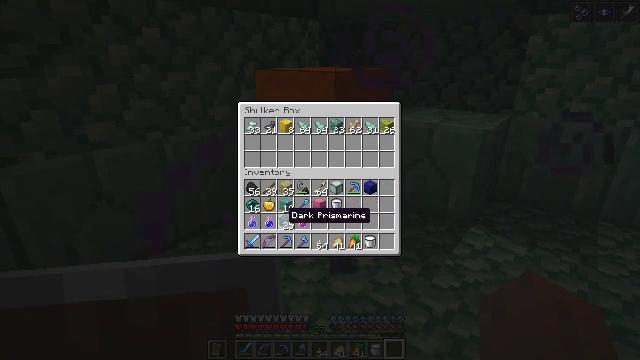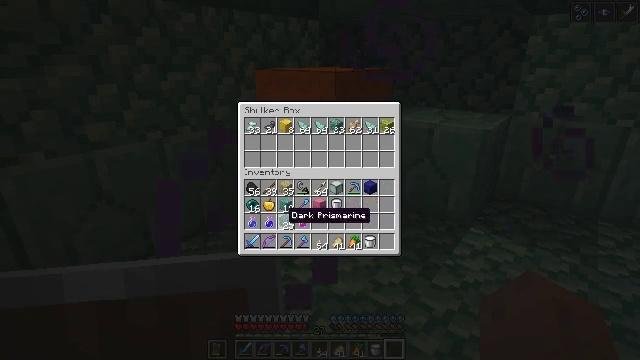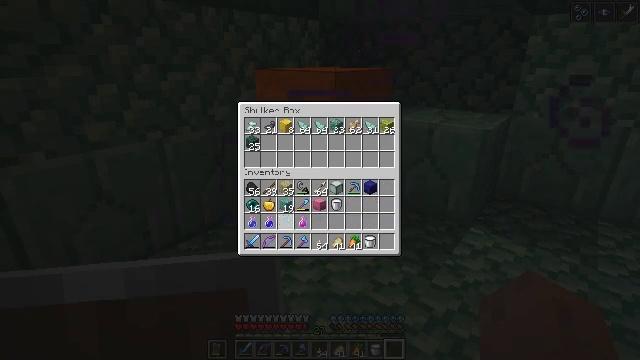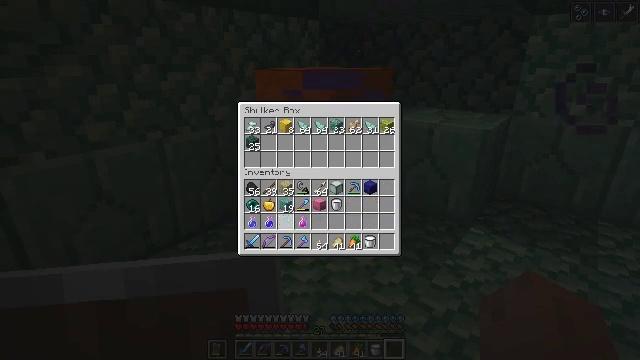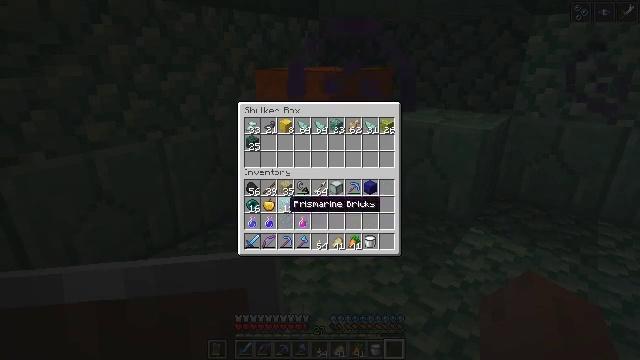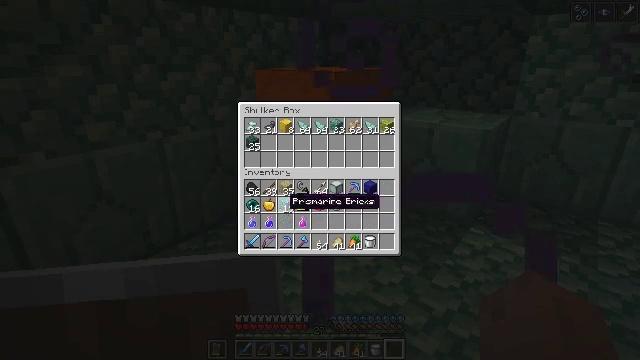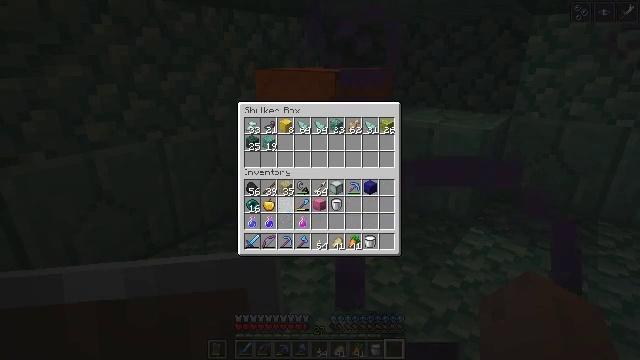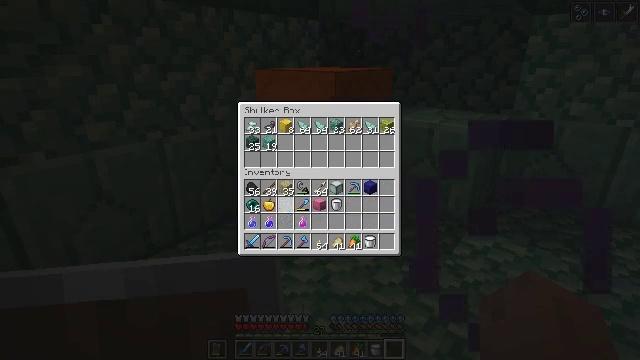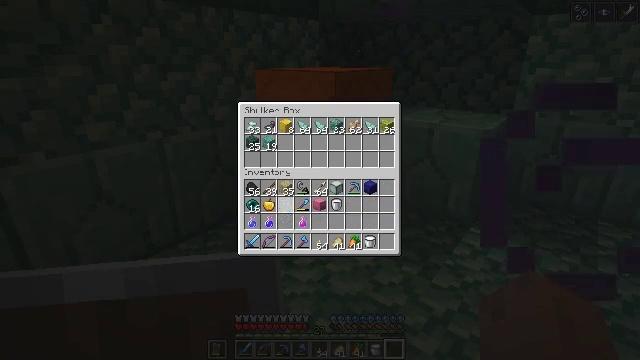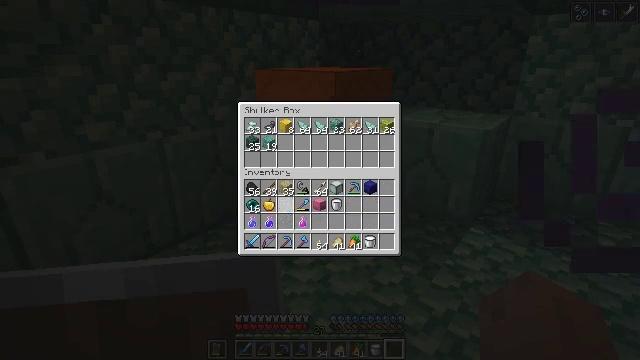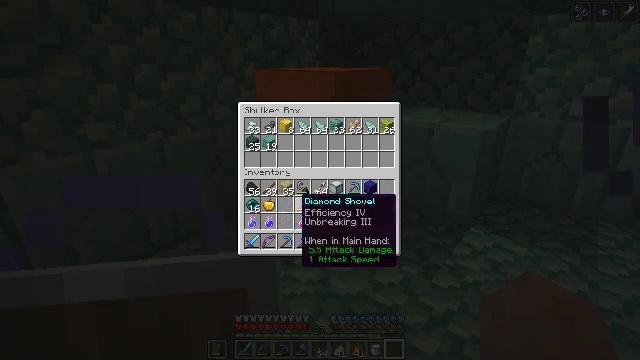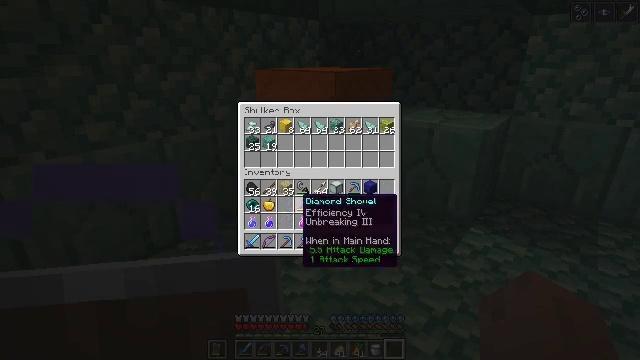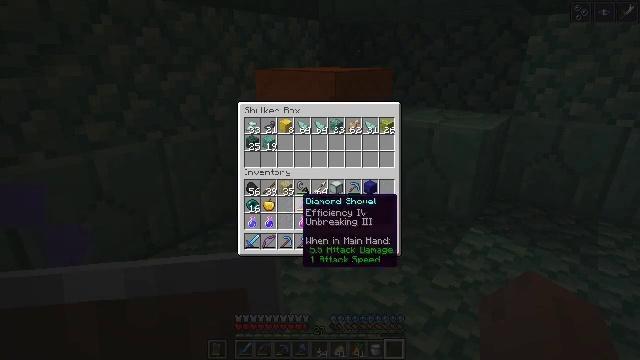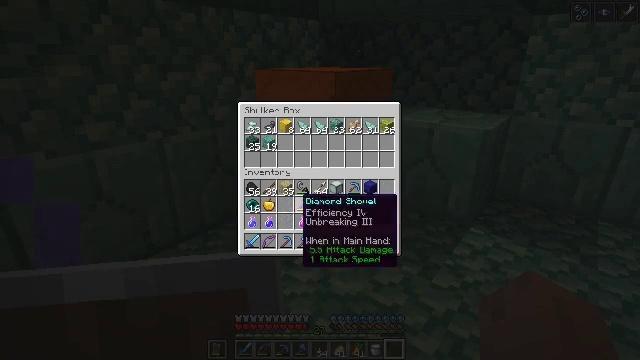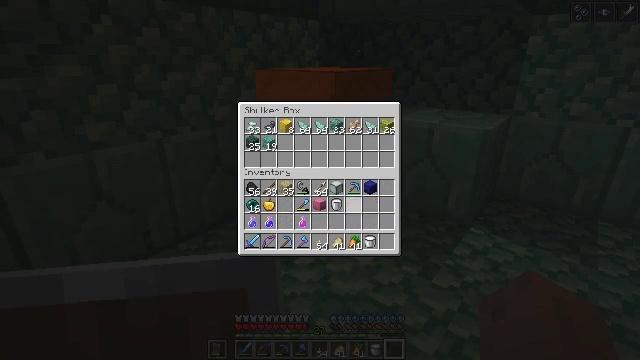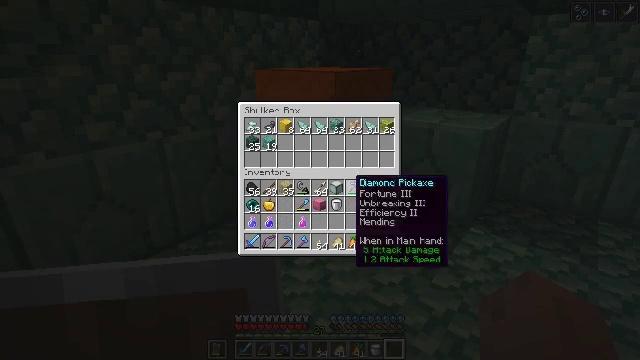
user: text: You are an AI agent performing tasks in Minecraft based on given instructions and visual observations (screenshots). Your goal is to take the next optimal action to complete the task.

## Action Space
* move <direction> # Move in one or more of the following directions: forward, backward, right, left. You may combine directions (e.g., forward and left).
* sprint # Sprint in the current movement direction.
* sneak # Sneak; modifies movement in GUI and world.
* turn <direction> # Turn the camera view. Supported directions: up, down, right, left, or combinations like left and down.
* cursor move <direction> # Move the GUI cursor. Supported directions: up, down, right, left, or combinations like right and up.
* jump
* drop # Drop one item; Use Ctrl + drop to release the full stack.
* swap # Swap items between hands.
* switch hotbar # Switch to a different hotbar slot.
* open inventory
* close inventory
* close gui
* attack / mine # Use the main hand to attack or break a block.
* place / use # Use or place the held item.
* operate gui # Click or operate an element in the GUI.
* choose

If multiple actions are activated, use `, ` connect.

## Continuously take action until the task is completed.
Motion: motion action
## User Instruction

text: Destroy the orange shulker box to move it.
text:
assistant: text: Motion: sneak
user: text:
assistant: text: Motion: sneak, operate gui
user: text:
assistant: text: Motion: sneak, operate gui
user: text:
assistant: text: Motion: sneak, cursor move up
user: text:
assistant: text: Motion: sneak
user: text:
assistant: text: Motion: sneak, operate gui
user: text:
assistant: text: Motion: sneak, operate gui
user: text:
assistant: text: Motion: sneak
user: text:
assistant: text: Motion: sneak
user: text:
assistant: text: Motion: sneak, cursor move right
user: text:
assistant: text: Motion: sneak
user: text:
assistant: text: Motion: no_op
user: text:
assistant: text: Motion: no_op
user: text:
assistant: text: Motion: cursor move right and up
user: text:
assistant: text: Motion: no_op
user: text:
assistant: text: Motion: no_op
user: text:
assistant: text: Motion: no_op
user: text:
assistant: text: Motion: no_op
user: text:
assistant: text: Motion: cursor move right and down
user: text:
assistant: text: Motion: cursor move right and down
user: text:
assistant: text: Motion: cursor move right and down
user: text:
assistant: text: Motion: no_op
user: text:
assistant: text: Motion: cursor move left and up
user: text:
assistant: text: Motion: no_op
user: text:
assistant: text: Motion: no_op
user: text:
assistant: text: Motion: cursor move up
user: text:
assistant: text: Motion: no_op
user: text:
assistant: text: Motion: no_op
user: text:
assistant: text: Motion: close gui
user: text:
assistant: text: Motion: turn right